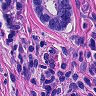
Metastatic tissue present: yes